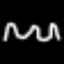
Label: squiggle